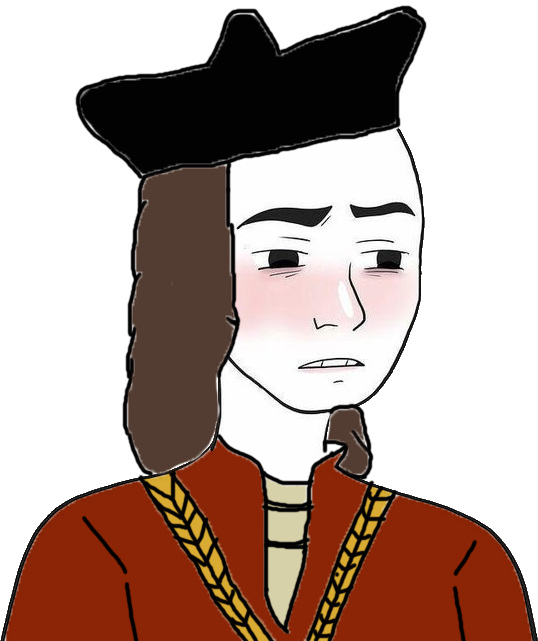
Label: 5_Twinkjak